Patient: sex F, age 69
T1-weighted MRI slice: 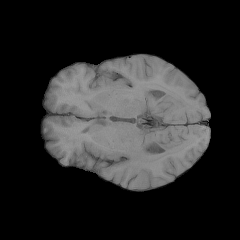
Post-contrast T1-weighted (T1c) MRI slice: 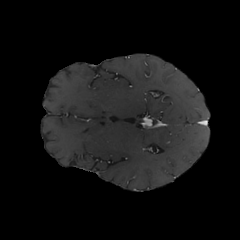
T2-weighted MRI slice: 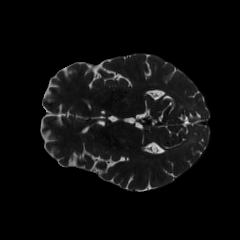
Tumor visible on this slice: no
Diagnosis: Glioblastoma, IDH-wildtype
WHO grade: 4